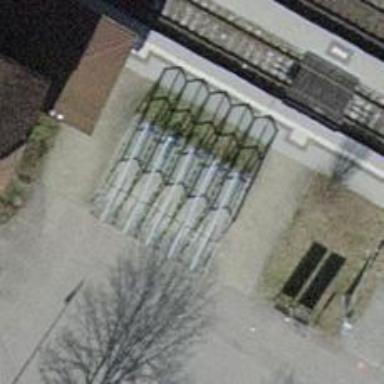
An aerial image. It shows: Bicycle parking facility.